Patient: sex F, age 68
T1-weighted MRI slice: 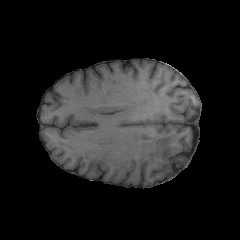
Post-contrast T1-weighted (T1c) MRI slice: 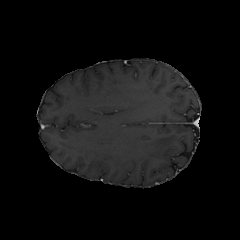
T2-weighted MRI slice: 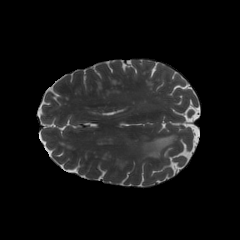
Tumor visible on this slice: yes
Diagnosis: Glioblastoma, IDH-wildtype
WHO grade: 4